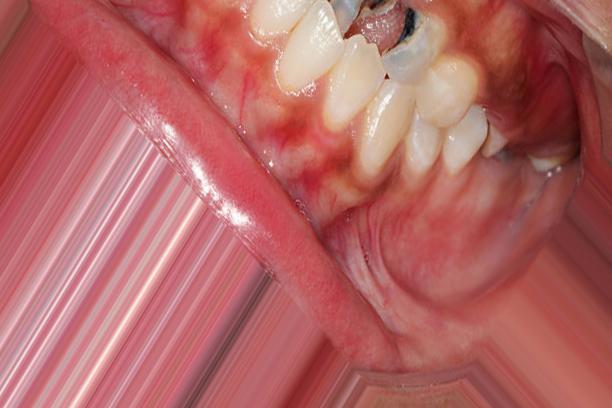
Condition: Caries